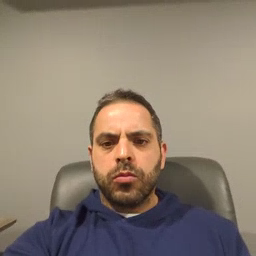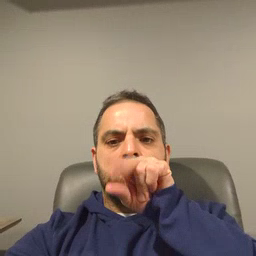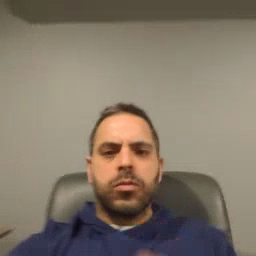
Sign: duck